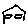
Label: house